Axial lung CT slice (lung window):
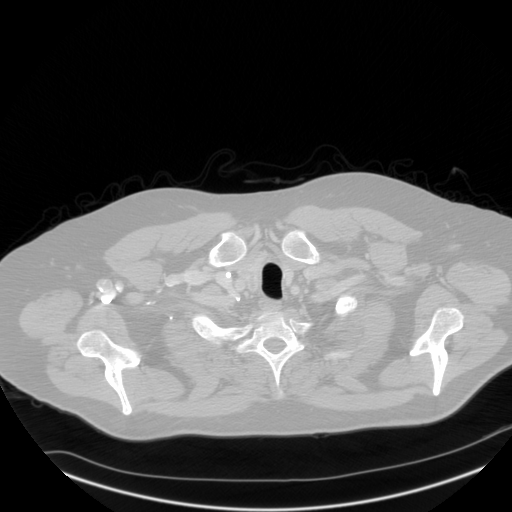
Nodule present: no